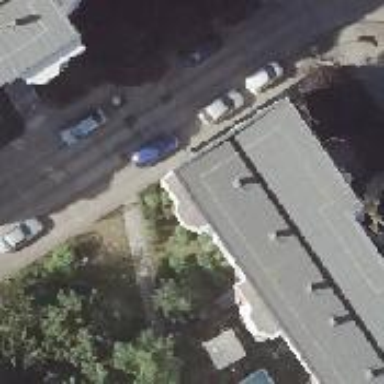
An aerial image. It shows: Footway with concrete surface.